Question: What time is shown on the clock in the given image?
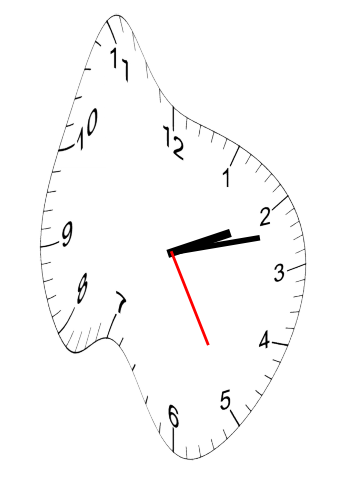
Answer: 02:12:25